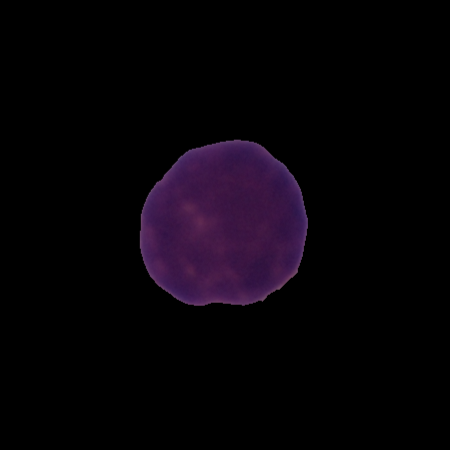
Label: healthy